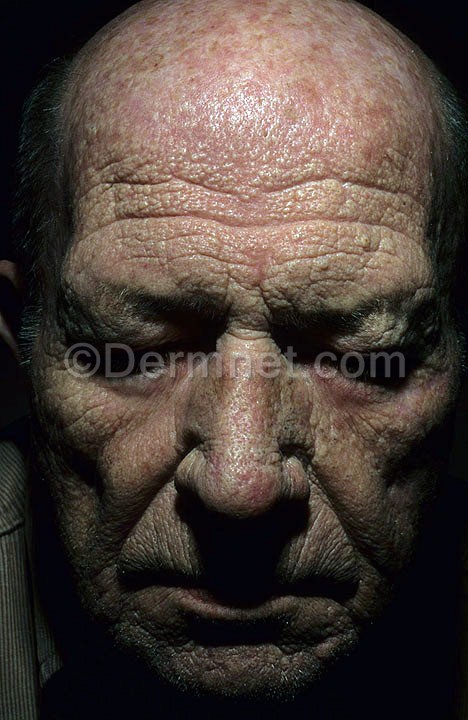
Disease: Light Diseases and Disorders of Pigmentation